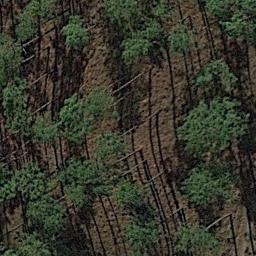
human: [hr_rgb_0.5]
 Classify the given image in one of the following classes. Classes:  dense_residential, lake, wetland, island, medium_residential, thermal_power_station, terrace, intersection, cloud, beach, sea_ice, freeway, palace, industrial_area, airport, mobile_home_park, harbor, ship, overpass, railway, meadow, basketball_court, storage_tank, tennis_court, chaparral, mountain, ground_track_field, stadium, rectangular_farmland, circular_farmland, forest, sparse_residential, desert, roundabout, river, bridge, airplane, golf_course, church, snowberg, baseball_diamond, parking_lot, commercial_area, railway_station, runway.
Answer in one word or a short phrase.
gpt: forest